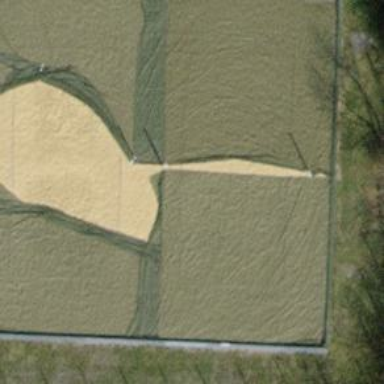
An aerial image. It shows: Volleyball pitch for leisure and sports.